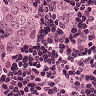
Metastatic tissue present: yes